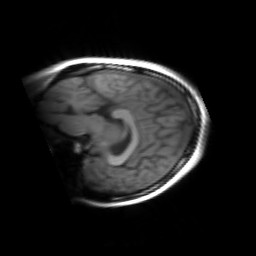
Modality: inplaneT1
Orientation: sagittal
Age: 29
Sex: female
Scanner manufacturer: siemens
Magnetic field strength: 3 T
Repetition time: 1.2 s
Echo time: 0.00251 s